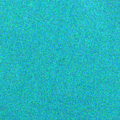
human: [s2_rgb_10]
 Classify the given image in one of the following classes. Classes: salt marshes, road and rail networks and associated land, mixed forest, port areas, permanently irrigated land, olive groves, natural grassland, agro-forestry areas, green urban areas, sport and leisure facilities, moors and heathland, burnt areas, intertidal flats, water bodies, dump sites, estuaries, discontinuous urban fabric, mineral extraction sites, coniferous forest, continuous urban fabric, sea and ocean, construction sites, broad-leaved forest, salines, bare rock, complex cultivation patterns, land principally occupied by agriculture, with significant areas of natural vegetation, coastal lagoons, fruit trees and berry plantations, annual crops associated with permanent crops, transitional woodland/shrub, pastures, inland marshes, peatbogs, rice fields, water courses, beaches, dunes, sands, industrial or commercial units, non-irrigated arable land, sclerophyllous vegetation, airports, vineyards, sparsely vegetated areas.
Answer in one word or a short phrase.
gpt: sea and ocean